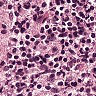
Metastatic tissue present: no